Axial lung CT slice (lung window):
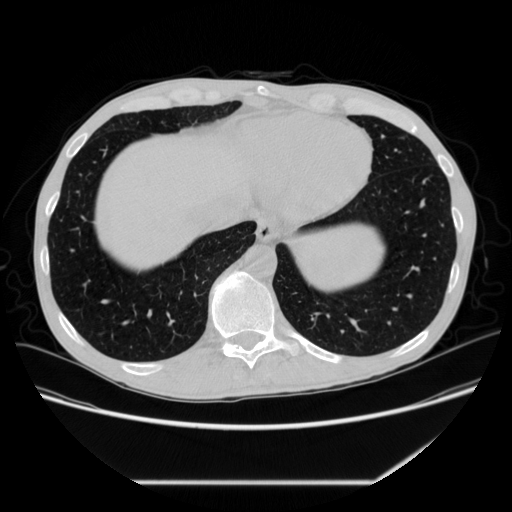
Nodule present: no